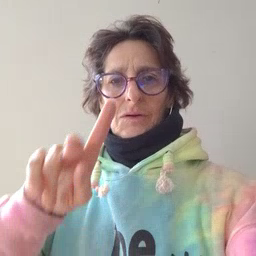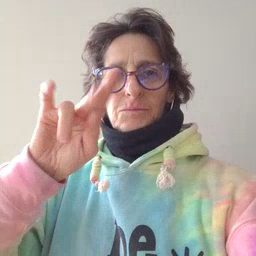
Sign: pajamas